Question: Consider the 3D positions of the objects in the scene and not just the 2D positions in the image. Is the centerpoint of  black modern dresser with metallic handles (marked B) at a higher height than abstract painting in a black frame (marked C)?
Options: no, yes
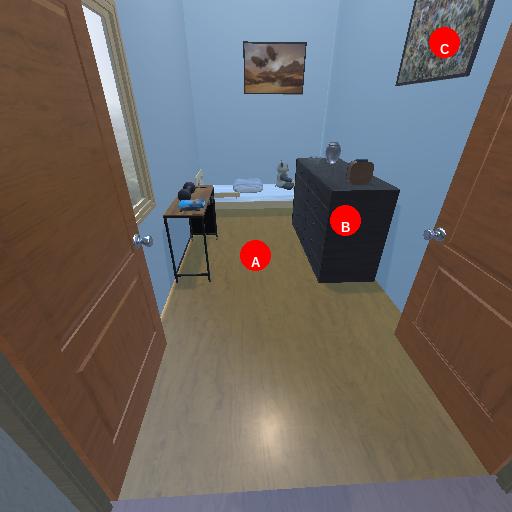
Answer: no